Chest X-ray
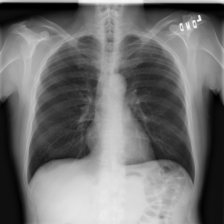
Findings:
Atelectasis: negative
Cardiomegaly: negative
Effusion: negative
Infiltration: negative
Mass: negative
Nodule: negative
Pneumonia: negative
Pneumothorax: negative
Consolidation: negative
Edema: negative
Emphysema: negative
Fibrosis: negative
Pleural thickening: negative
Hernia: negative